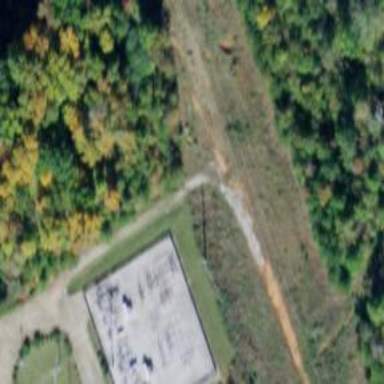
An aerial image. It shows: Distribution substation surrounded by fence.